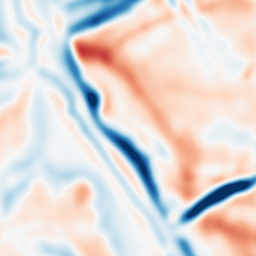
Category: multiscale
Decomposition family: dog
Decomposition parameters: sigma_low: 5
sigma_high: 10
Upsampling method: cubic_catmull_rom
Upsampling parameters: scale: 2
Upsampling scale: 2